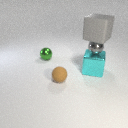
large gray rubber cube above small gray metal sphere